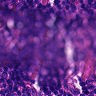
Metastatic tissue present: no